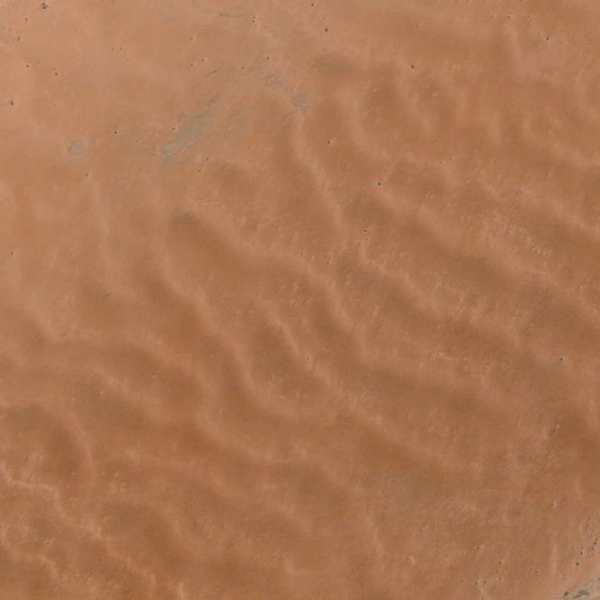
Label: Desert